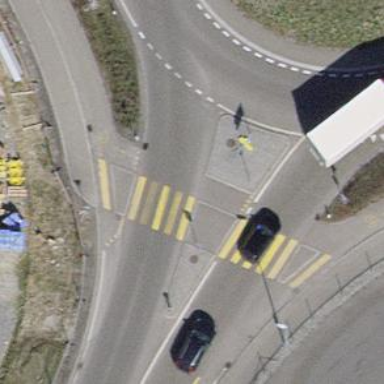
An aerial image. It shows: Uncontrolled zebra crossing on the road.